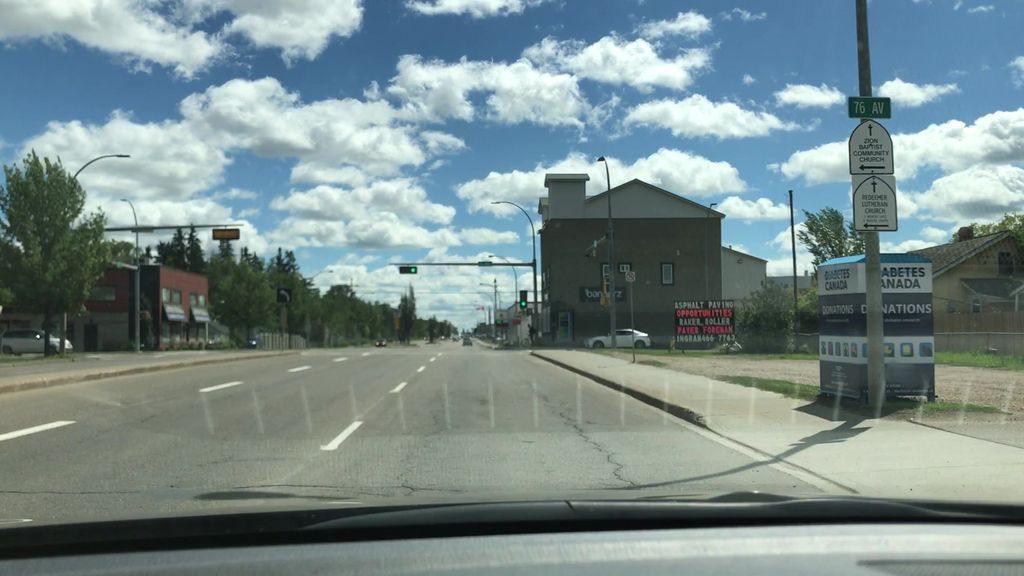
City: edmonton